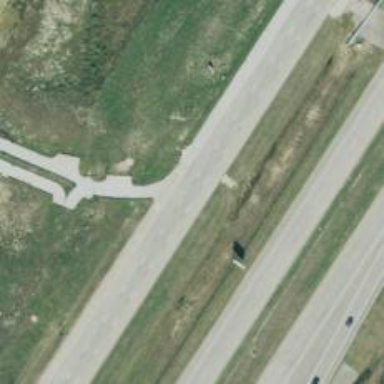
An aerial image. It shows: Secondary road with frontage road.